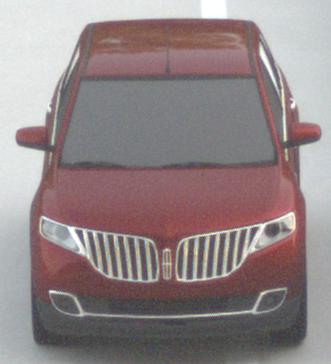
Make: Lincoln
Model: MKX
Detailed model: Gen. 1 CD3
Model produced from: 2010
Model produced until: 2015
Doors: 5
Color: red
Road condition: dry road
Daytime: sunrise or sunset
Contrast: low contrast